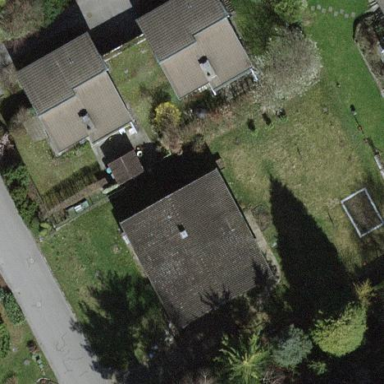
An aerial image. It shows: Detached building.